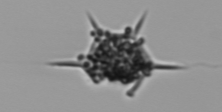
Label: Dictyocha